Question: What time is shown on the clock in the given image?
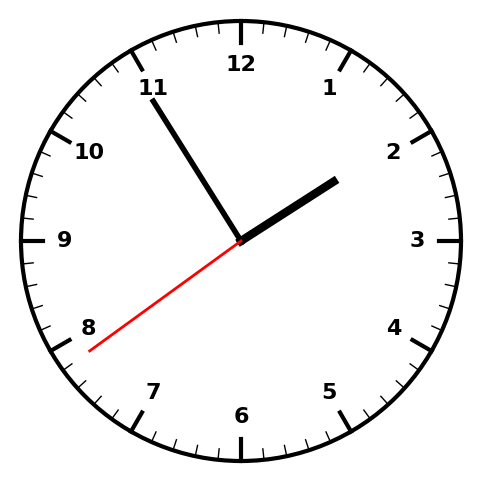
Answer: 01:54:39